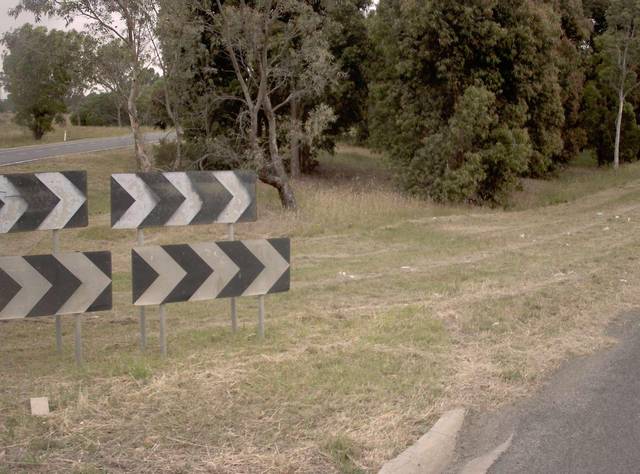
Region: Australia
Coordinates: -38.233, 146.379